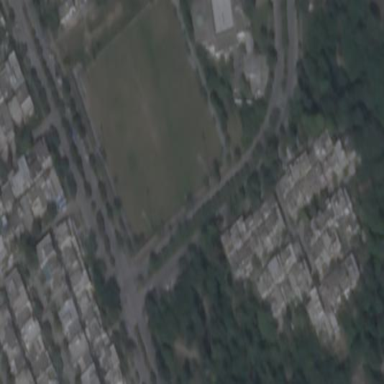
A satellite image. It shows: Park with cricket ground.